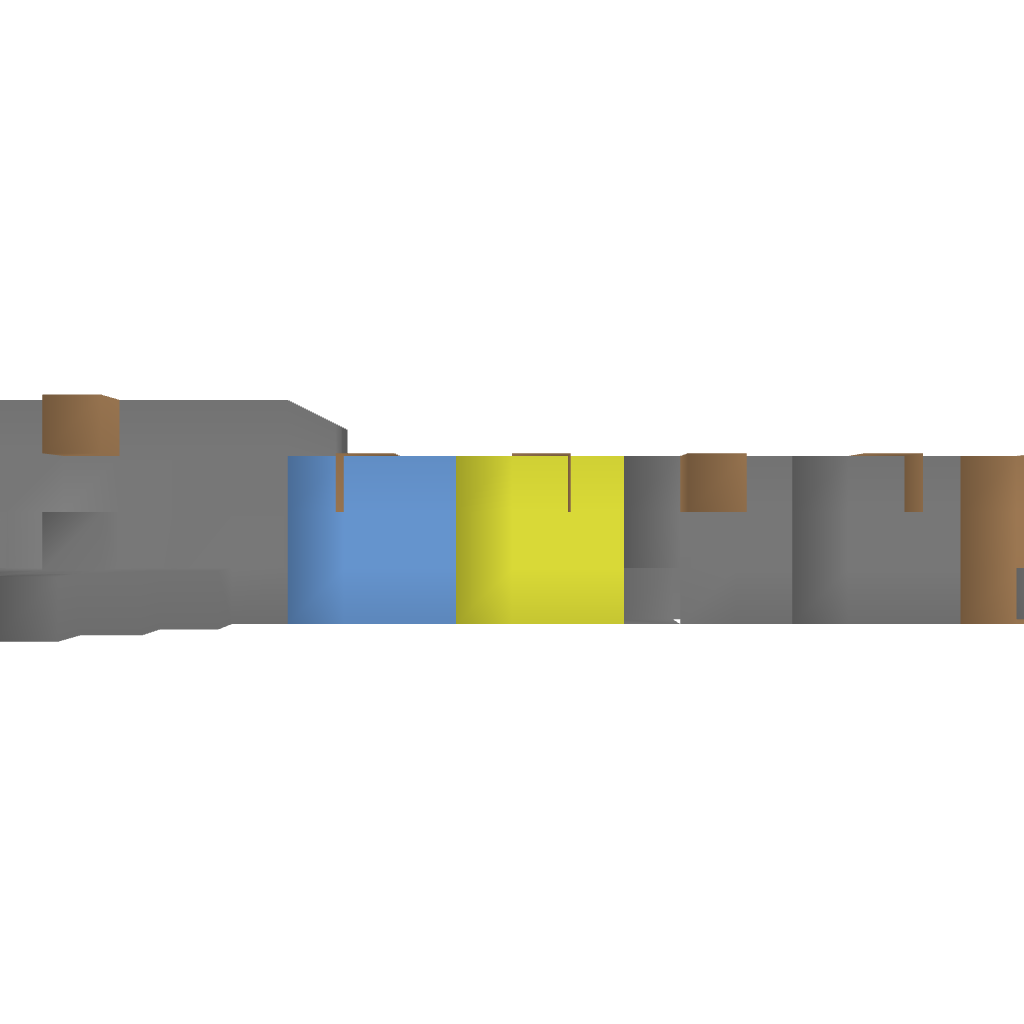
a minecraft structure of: Updated "Updated XP Shop" bad low quality